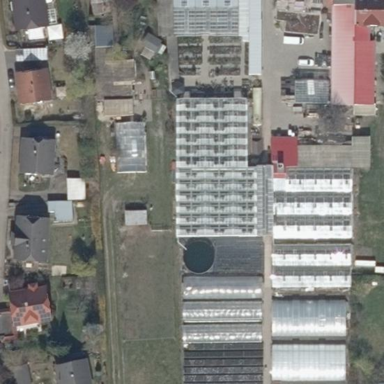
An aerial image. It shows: Plant nursery.